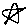
Label: star